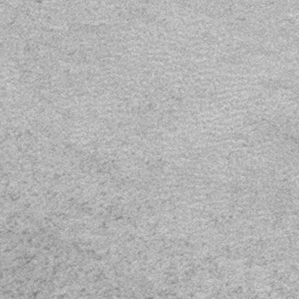
Label: frost